Question: I am getting a little deeper into my first functional app and need to better understand what it going on in my controller.
Here I have a controller that handles the action when a user clicks on an 'Option'. Looking at the 'this' object raises a few questions:
1. What exactly is this? I would expect it to be an instance of my Option model, but it is missing some properties (like "identity: 'model: Option'").
2. If this is an instance of my Option model, why is the 'model' property undefined? Why doesn't it just know that?
3. What is this.content? It looks like some stuff is inside content (id and isSuppressed) and some is not (this.isSelected) - why is that?
: Though there aren't any presenting problems so far, there certainly could be errors in my ember app architecture.

'''
App.Option = Ember.Object.extend({
identity: 'model: Option',
id: '',
cost: '',
isSelected: false,
isSuppressed: false
});
App.OptionController = Ember.Controller.extend({
actions: {
toggleOption: function() {
this.set('isSelected', !this.get('isSelected'));
var id = this.get('content.id');
this.send('deselect', this.get('content.id'));
}
}
});
App.OptionsController = Ember.ArrayController.extend({
actions: {
deselect: function(exception) {
var opts = this.rejectBy('id', exception)
opts.setEach('isSuppressed', true);
}
}
});
'''
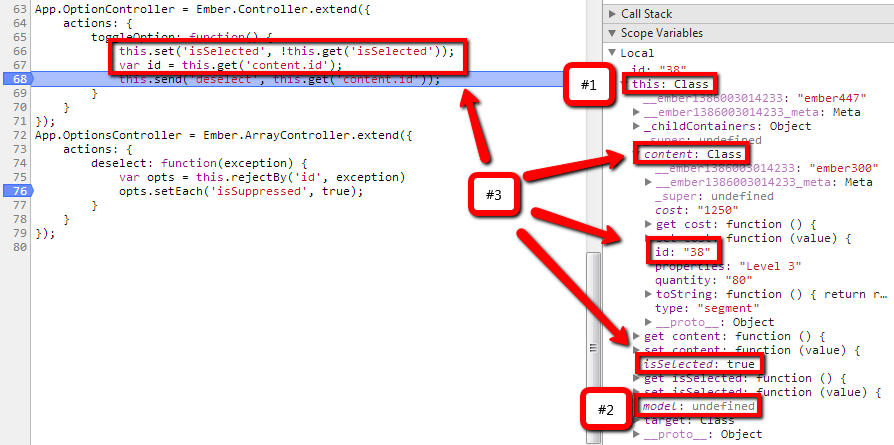
Answer: It depends where 'this' is, if your in the controller it's the controller. If your controller is an 'ObjectController'/'ArrayController' it will proxy get/set calls down to the underlying model. 'content'/'model' are the same thing in the context of the controller.
The properties rarely live directly on the instance, usually they are hidden to discourage accessing the properties without using the getters/setters.
In your code above there is a good chance your 'OptionController' should be extending 'ObjectController'. Unless the controller isn't backed by a model. If you use 'Ember.Controller.extend' then it won't proxy getters/setters down to the model, it will store, retrieve properties from the controller itself.